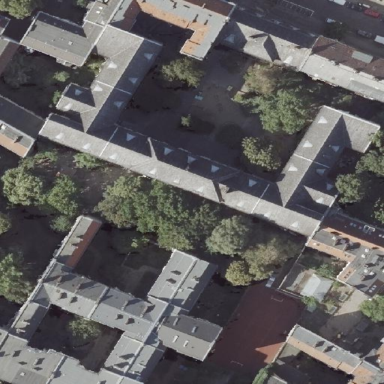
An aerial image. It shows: School.